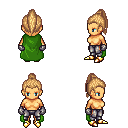
a pixel art fantasy rpg character, female body template, human, tanned skin, green cape, metal pants, light blonde long topknot hairstyle, metal gloves, gold boots, four views (front, back, left, right), 2x2 character sprite sheet, small pixel art, hard edges, no anti-aliasing